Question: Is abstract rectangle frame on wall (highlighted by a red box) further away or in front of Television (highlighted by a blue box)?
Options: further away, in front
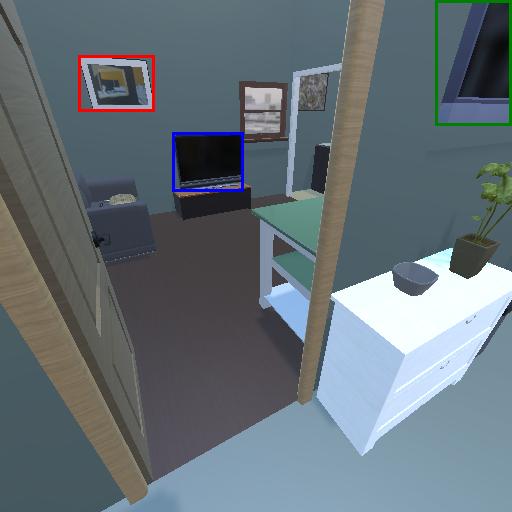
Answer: further away